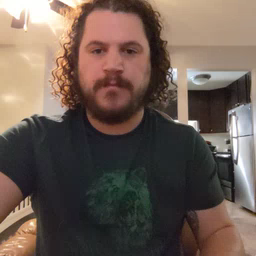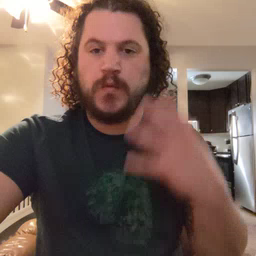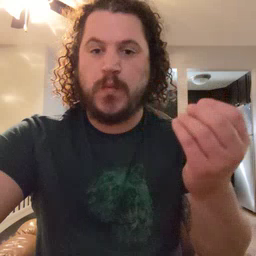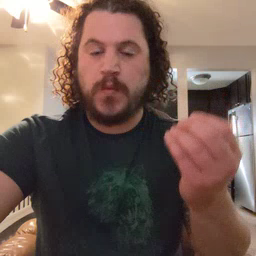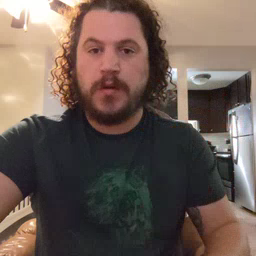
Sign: go